Question: I am facing a strange problem when trying to install Microsoft visual studio ultimate 2012
It breaks during installation saying
Microsoft Visual Studio 2012 Devenv
Element introuvable(Element not found).

I googled it and i didn't find anything interressant or usefull.
Did anyone face this problem before?
If so is there a solution?
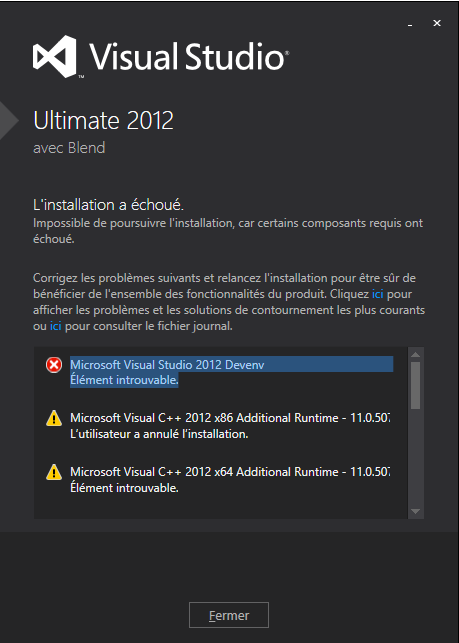
Answer: Try to do the windows updates and fix it. It worked on me.